Question: I have 3 entities like this:

sorry that this image has a problem that the "day" relationship of "Week" entity should be to-many, there should be 2 arrows on the end of the relationship
now here comes 2 questions.
1st. For any Day-Class (Customized subclass of NSManagedObject) objects, after I take care about its relationships like:
'''
Week* aWeek;
Day *aDay;
[aWeek addDayObject:aDay];
'''
then I can truely find the Day through the Week Entity's relationship "day",
but inversely, I found that the relationship "thisWeek" of the Day object "aDay" is still nil.
I've heard that after you creat your subclass of NSMangedObject, you got methods like
'''
- (void)addXXXObject:(xxx)xxx
'''
to help you deal with to-many relationships and would automatically take care with the inverse relationship.
but here it seems not. So do I have to deal with the inverse relationship by my self,
or if core data does provide, how can I make it automatically add the object on the inverse relationship?
2nd. Suppose there are many "Day"s with one "Week", connected by their relationship,
what I want is , everytime the user delete one of the Days, we check whether if the Week still has some Days in relationship,
if it does, just let the user delete that Day,
if not, we also delete the "Week" object.
So what Delete Rule of the to-many relationship should I use?
I'm not so clear with these rules..
Thanks!
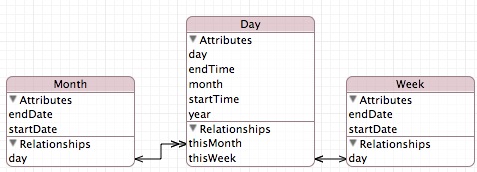
Answer: CoreData should actually take care of the inverse relationship as long a you defined it in both entities. See <URL>.
I would use delete rule for the day->week relationship and for week->day.
When you delete the week, all days associated with it would get deleted too.
When you delete a day, it will be removed from the week's days. You cannot auto-delete the week when it has no days anymore. You can, however, observe the the week's days and delete if 'self.days.count == 0'.